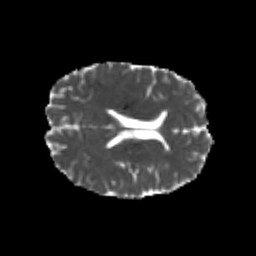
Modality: MD
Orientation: axial
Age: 23
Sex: male
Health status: healthy
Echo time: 0.074 s